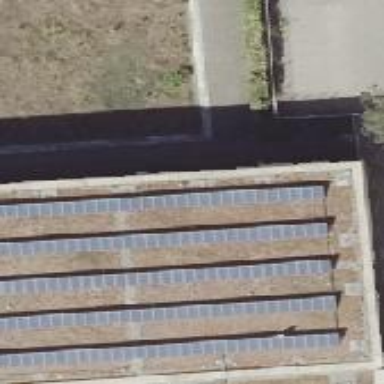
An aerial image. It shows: Solar photovoltaic panel generator placed on roof.